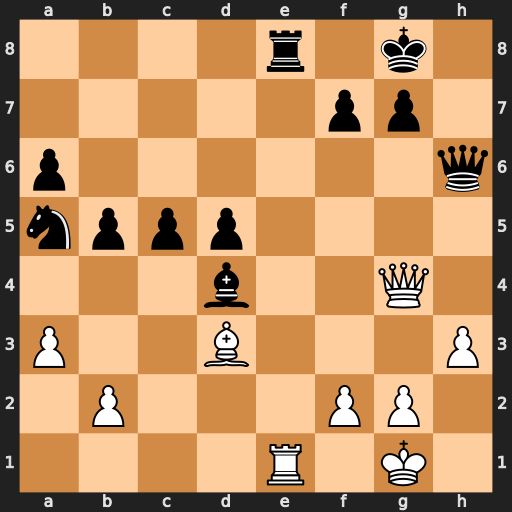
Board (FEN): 4r1k1/5pp1/p6q/nppp4/3b2Q1/P2B3P/1P3PP1/4R1K1
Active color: w
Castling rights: -
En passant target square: -
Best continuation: Rxe8#